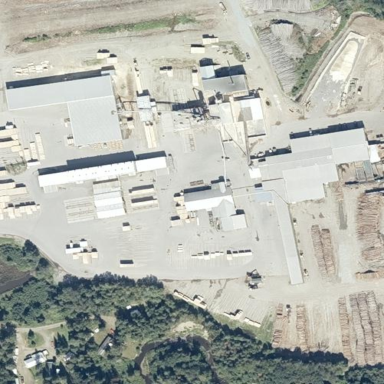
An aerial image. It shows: Industrial area dedicated to sawmill.